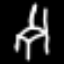
Label: chair